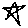
Label: star